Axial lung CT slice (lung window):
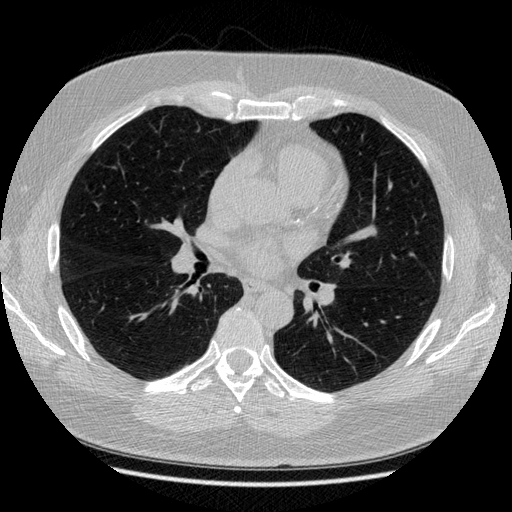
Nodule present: no